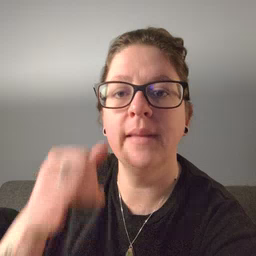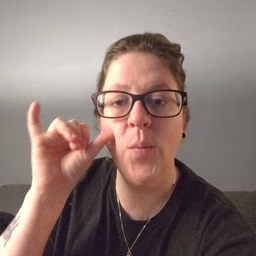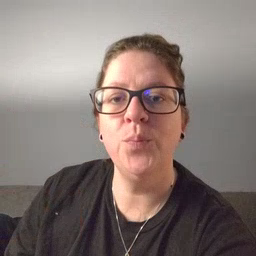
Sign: cow